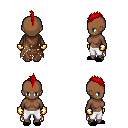
a pixel art fantasy rpg character, female body template, human, dark skin, brown tattered cape, white pants, red mohawk hairstyle, gold gloves, black slippers, four views (front, back, left, right), 2x2 character sprite sheet, small pixel art, hard edges, no anti-aliasing